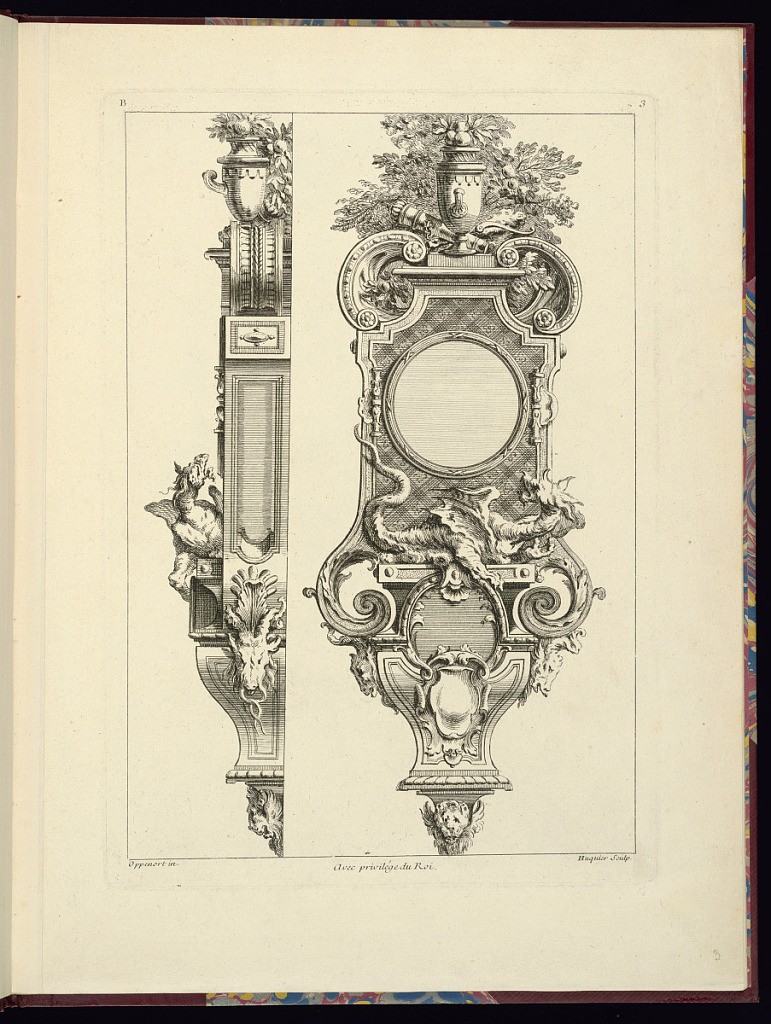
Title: Cartel Clock Case Design
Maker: Gilles-Marie Oppenord, French, 1672–1742
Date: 1738
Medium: Etching and engraving on laid paper
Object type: Print
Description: Design for a cartel clock case, with a frontal view on the right and profile view on the left. The clock face is round decorated with a stick and ribbon pattern frame and a diaper and rosette background pattern to the body of the clock case. The top is decorated with leafy branches, a vase, with fruit, c-scrolls, and rosettes. The lower part of the clock case is decorated with a dragon, scrolling acanthus leaves, cartouches, masks (mascarons), shell, and scrolling leaves (rinceaux). The plate is numbered and signed.